Field crop: maize
Growth stage: 2
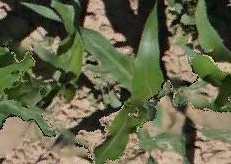
Species: maize